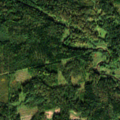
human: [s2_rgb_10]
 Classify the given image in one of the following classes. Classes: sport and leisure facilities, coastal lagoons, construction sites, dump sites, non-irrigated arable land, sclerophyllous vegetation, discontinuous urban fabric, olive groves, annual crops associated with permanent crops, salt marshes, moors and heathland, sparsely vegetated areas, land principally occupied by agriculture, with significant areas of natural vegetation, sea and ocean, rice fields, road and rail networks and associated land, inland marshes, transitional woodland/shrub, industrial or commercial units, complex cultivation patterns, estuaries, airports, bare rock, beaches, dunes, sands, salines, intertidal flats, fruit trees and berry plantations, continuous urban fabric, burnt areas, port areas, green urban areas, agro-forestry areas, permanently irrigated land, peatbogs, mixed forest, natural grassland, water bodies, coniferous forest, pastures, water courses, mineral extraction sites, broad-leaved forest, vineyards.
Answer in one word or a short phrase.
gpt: land principally occupied by agriculture, with significant areas of natural vegetation, coniferous forest, mixed forest, transitional woodland/shrub